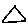
Label: triangle